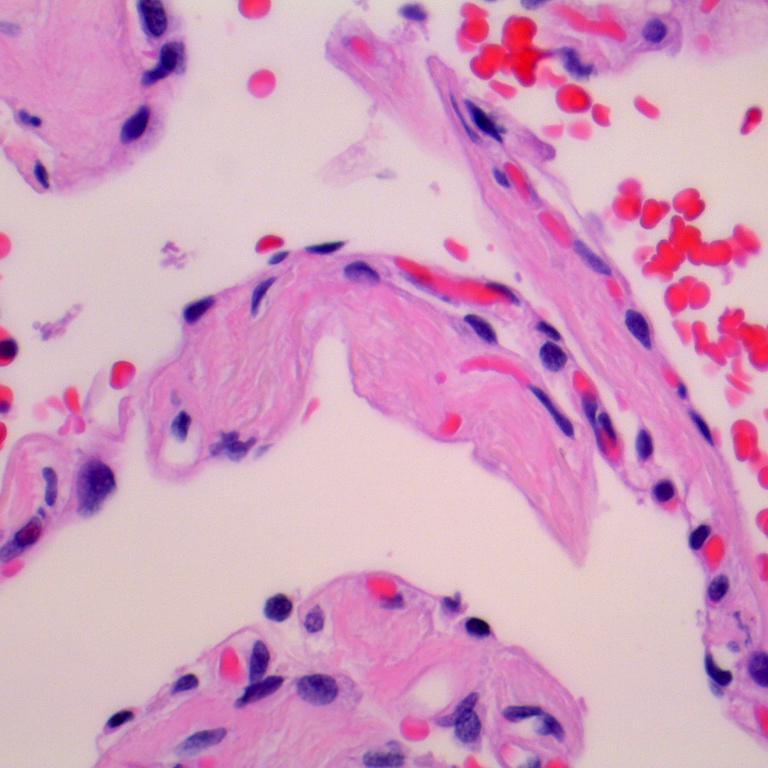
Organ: lung
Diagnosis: benign